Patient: sex M, age 48
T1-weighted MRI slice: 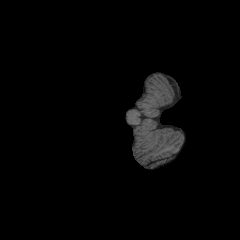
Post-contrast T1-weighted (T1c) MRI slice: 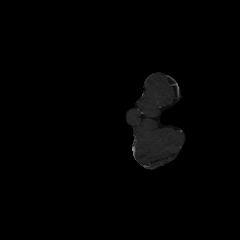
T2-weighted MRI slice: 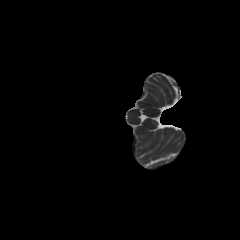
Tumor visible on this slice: no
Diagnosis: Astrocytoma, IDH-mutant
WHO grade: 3